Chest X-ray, PA view. Patient: 64 years old, sex M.
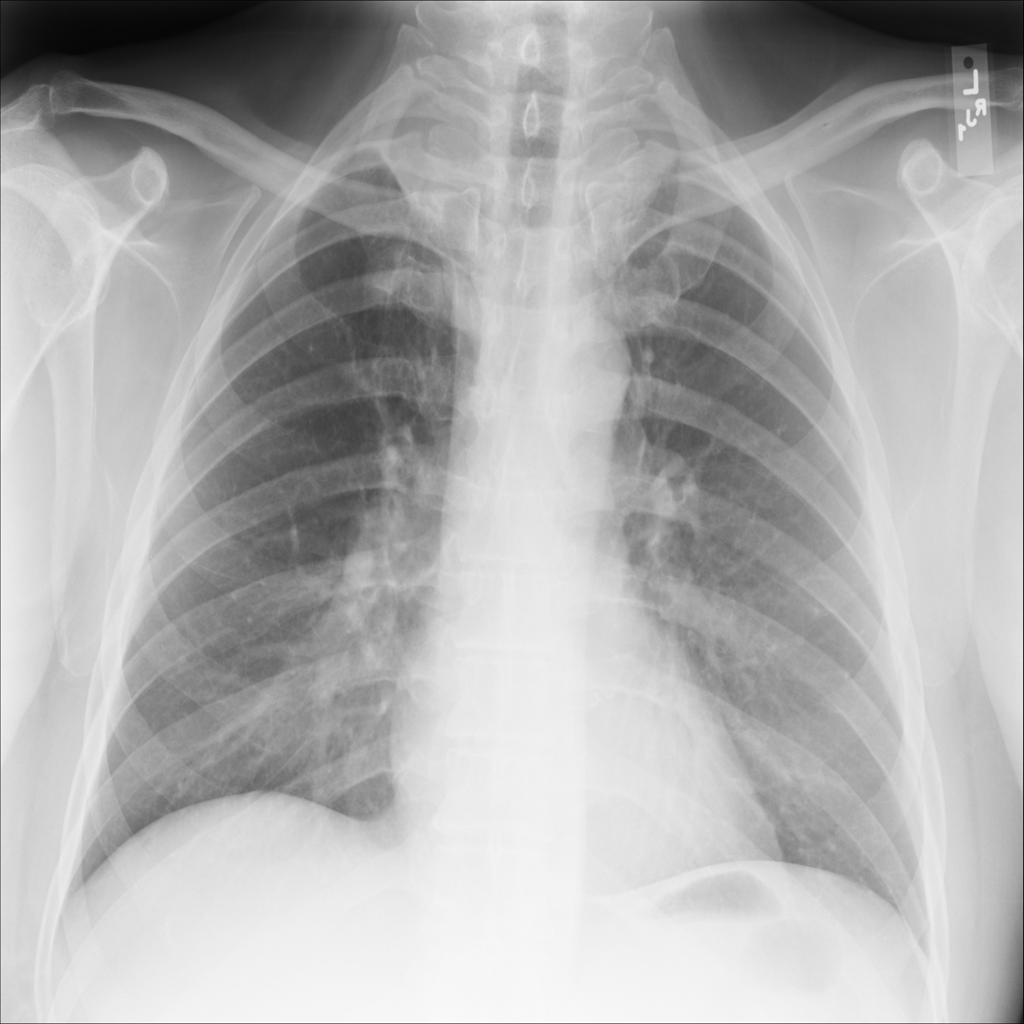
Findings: Fibrosis, Pleural_Thickening